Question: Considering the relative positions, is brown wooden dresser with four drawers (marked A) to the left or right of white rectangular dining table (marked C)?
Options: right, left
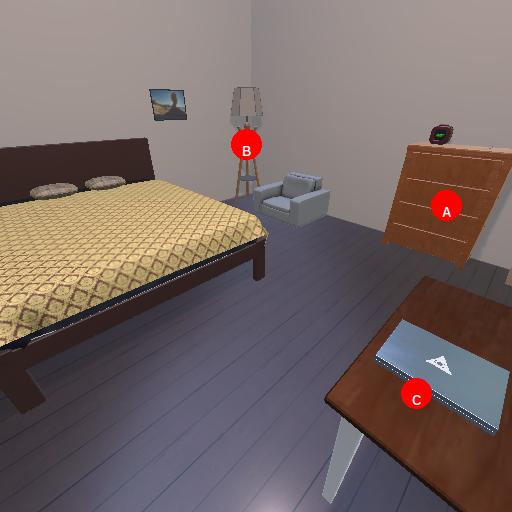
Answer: right